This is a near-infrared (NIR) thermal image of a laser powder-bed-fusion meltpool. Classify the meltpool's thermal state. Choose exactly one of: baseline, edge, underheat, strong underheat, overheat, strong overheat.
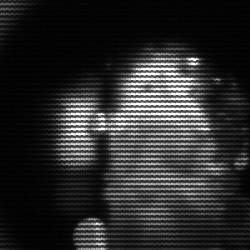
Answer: strong underheat